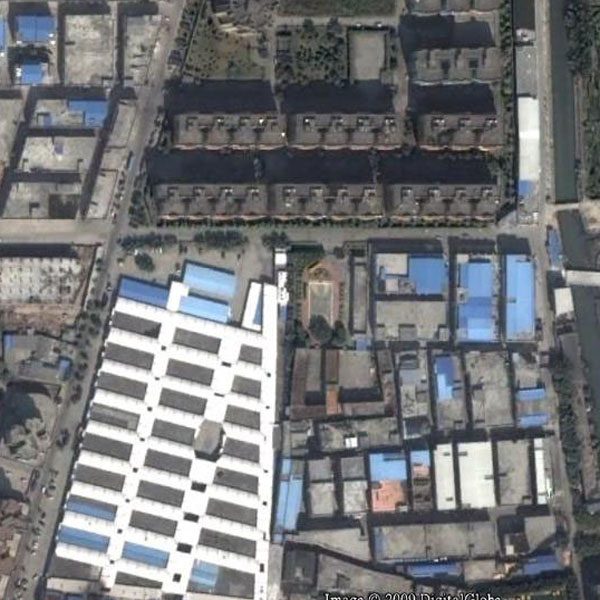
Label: Industrial